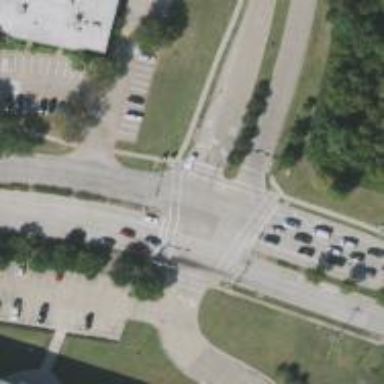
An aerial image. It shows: Secondary road with separate sidewalks.